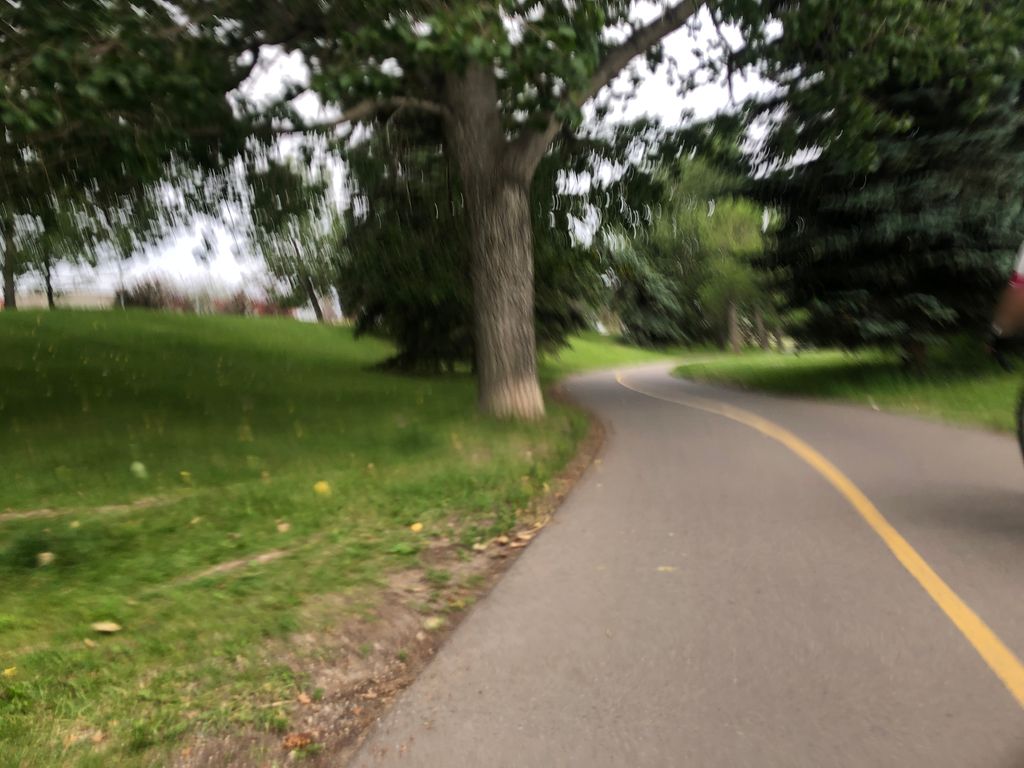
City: calgary